Question: How to change column value by 'CASE' command depending on condition without giving adding a new column to table?
The only way I know is by adding new column:
'''
SELECT
t1.*
,CASE
what='costs' THEN amount*(-1)
ELSE
sales
END AS NewAmount
FROM t1
'''
Is there a way to get the results as on the picture below? Note that sometimes the condition is specified by values in more than one column (what=costs AND country=Atlantida)

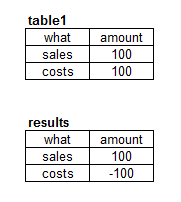
Answer: Yes, there is way,
Instead of 'select *', use required column names only.
'''
SELECT
t1.what
,CASE
WHEN what='costs' THEN amount*(-1)
ELSE
sales
END AS Amount
FROM t1
'''